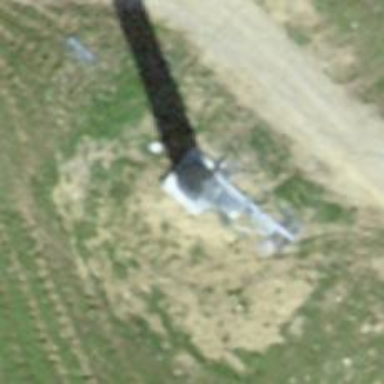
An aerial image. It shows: Pylon used for aerialway.